Question: I am using prawn gem for generating pdf in ROR. Everything was going very smoothly before working with images. When I am trying to insert an image into the pdf the image is drawn well. But, if the image is located in end of the page in pdf or if the image exceeds the page height then the image gets broke down and the pdf data after the image also gets broken. Please find the image that I have attached for this issue
In the image after the Buildout text, the image is getting broke down and the pdf data after that image also broke down.
I am using
for the pdf generation and ruby
any one can help me on this. Thanks for advance for the solution.
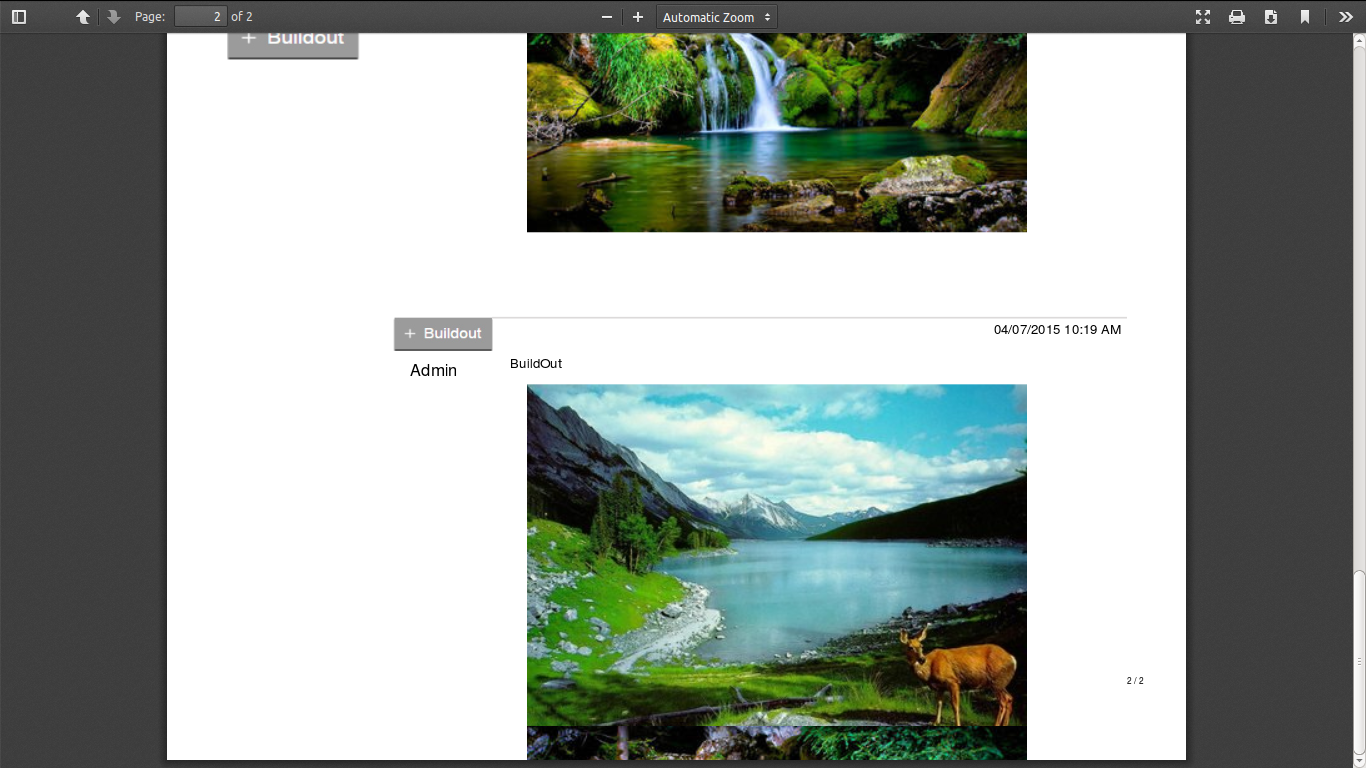
Answer: I haven't used the prawn gem. But you can try your luck with <URL>. This is also one of the gem most developers use to generate pdf. You can have customized CSS for the pdf layout. Hope this might solve your problem.